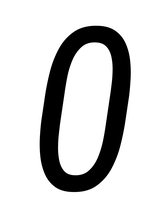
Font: Roboto-Italic_Condensed_Italic